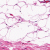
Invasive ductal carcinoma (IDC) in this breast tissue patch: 0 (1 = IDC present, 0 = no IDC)